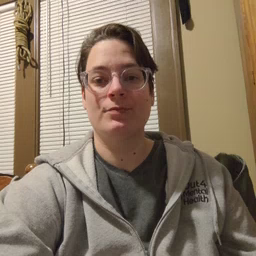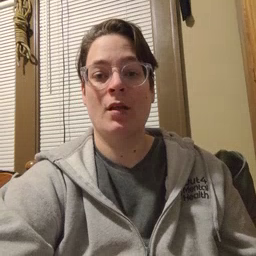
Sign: closet